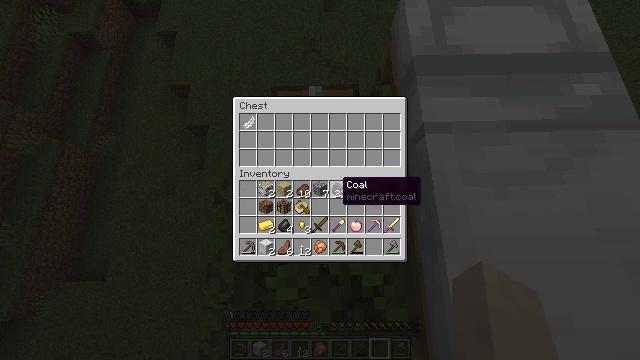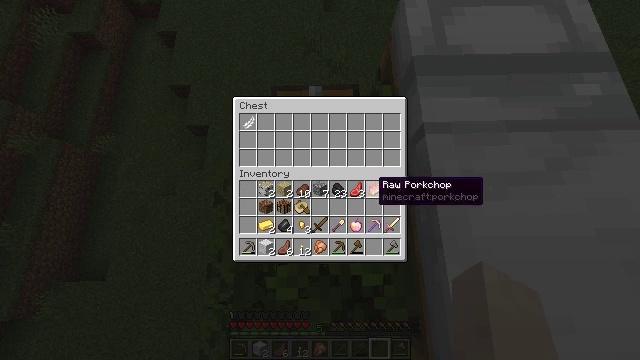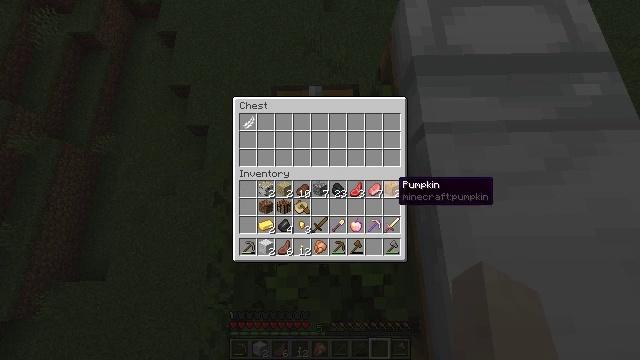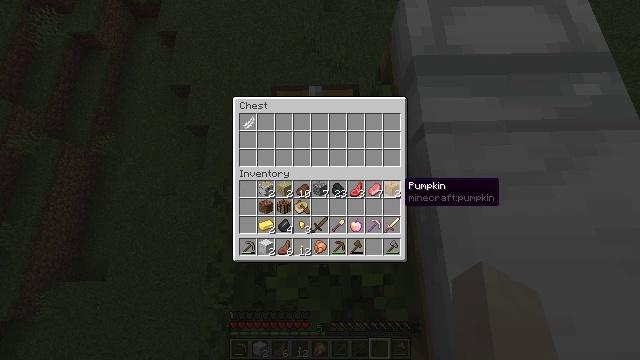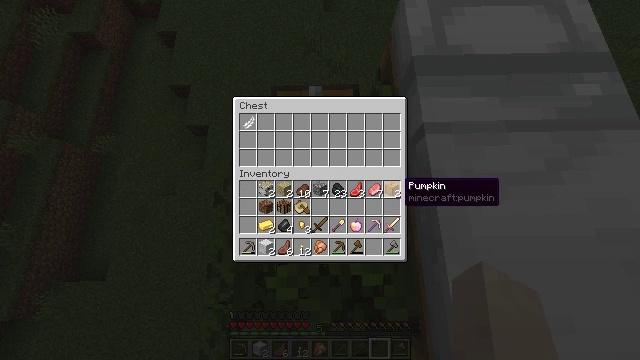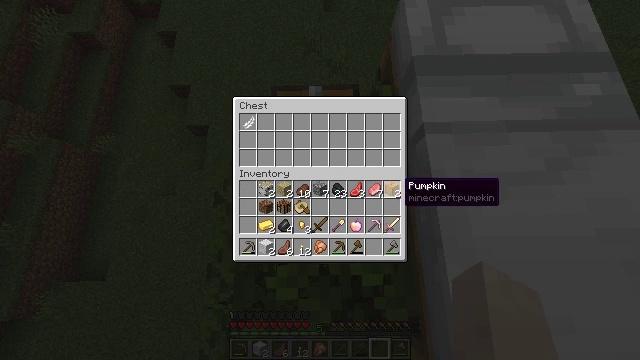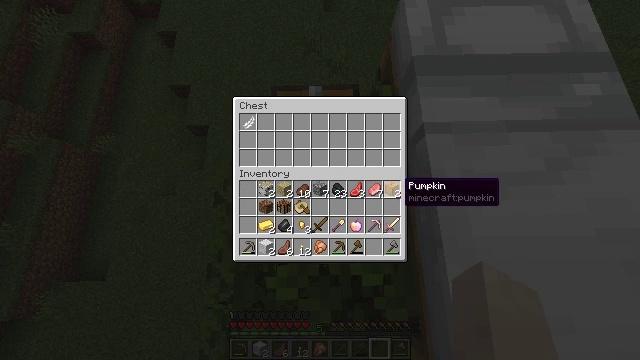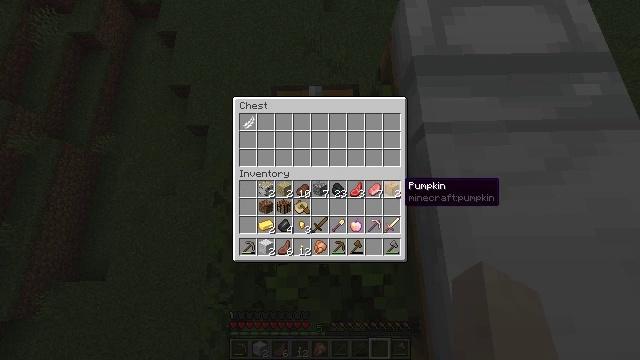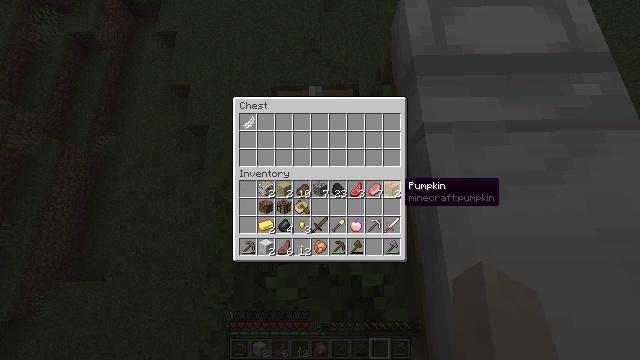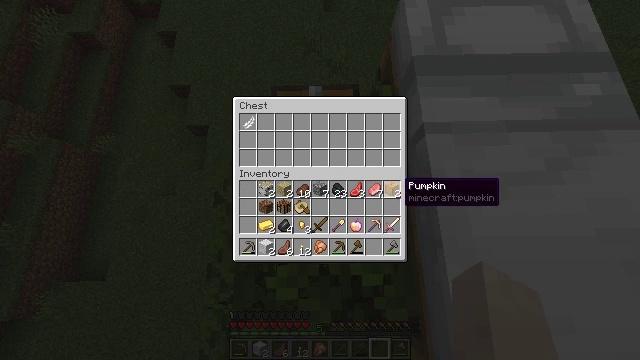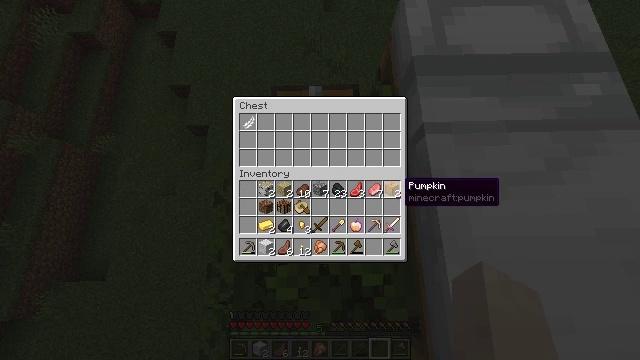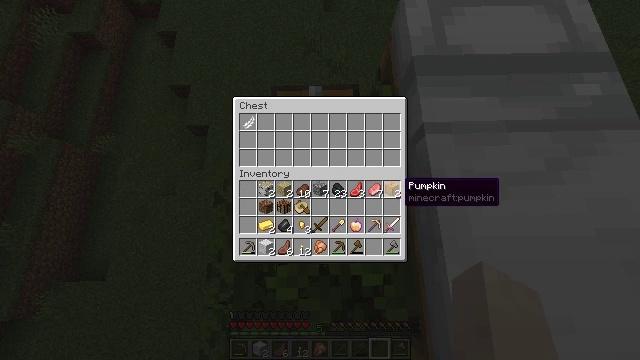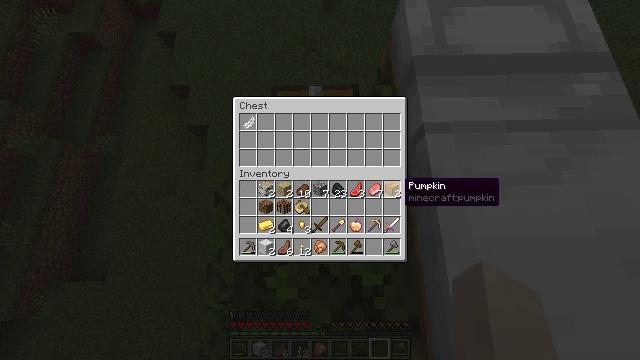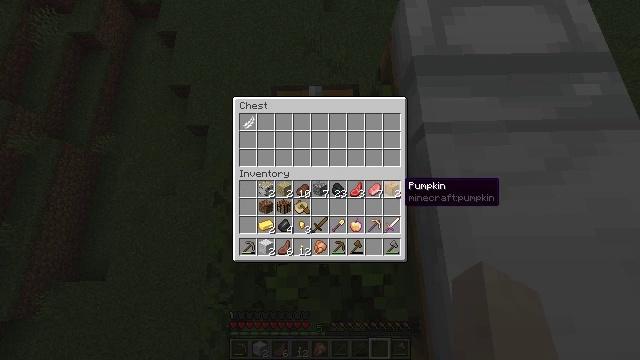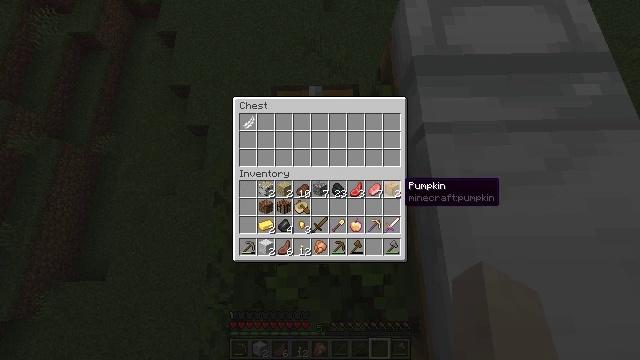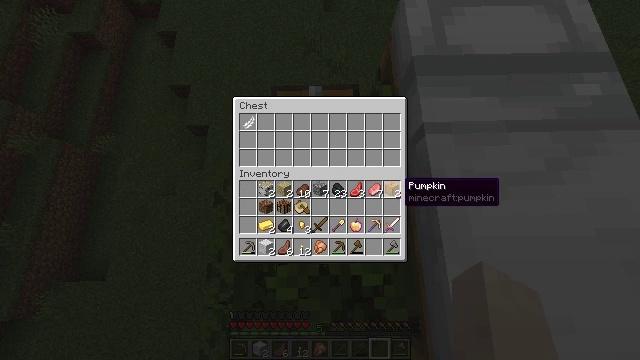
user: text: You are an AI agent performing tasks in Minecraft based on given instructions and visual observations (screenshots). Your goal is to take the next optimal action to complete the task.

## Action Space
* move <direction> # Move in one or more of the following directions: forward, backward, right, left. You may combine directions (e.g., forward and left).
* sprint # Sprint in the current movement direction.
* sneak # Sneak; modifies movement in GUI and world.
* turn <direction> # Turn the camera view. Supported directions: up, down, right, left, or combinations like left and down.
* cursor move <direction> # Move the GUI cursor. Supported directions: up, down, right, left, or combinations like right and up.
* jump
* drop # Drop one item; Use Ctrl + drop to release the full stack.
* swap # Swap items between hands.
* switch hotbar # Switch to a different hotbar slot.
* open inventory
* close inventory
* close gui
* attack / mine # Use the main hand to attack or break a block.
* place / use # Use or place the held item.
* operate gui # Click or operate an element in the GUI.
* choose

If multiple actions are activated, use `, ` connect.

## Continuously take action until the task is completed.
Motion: motion action
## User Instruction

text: Mine the grass in the plains.
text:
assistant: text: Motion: sneak, cursor move right
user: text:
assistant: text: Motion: sneak, cursor move right
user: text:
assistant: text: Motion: sneak
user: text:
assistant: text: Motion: sneak
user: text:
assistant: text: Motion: sneak
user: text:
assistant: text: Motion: sneak
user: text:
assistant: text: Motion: sneak
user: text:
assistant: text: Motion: sneak
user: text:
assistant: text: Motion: sneak
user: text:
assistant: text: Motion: sneak
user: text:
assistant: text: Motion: sneak
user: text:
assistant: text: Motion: sneak
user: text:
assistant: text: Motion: sneak
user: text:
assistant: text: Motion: sneak
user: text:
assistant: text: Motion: sneak
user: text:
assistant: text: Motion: sneak
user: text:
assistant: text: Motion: sneak
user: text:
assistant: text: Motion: sneak
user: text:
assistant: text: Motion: sneak
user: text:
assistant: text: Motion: sneak
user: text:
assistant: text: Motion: sneak
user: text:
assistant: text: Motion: sneak
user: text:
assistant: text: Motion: sneak, operate gui
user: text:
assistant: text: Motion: sneak, operate gui
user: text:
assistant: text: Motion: sneak, operate gui
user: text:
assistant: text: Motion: sneak
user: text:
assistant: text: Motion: sneak
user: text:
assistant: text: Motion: sneak
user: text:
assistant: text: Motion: sneak
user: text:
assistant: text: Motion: sneak